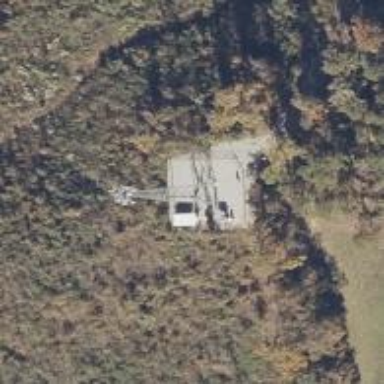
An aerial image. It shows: Communication mast tower.